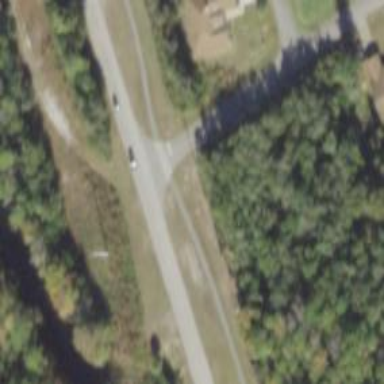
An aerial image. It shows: Uncontrolled road crossing.